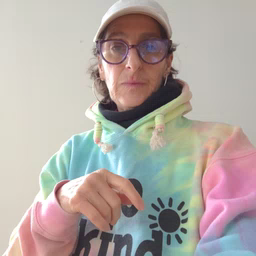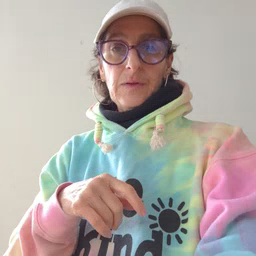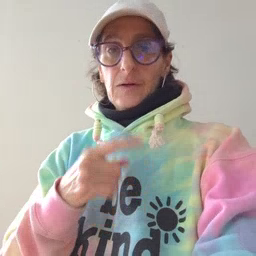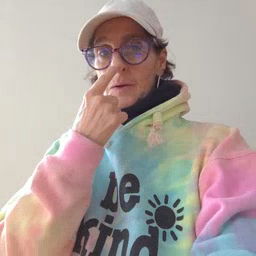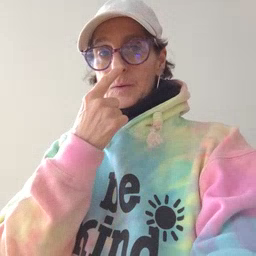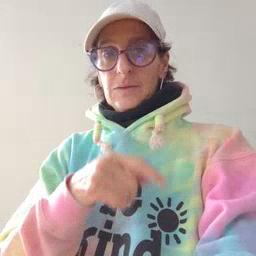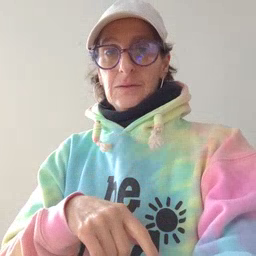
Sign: nose